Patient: sex M, age 49
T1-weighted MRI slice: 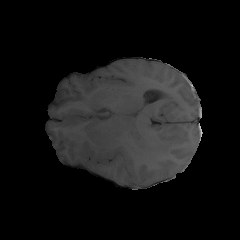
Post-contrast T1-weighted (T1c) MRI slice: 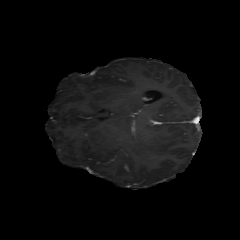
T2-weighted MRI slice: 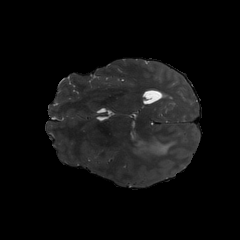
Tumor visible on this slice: yes
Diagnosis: Astrocytoma, IDH-mutant
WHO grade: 4